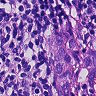
Metastatic tissue present: yes